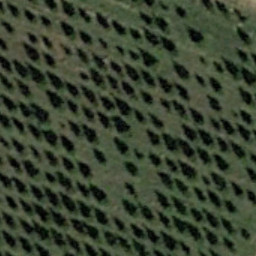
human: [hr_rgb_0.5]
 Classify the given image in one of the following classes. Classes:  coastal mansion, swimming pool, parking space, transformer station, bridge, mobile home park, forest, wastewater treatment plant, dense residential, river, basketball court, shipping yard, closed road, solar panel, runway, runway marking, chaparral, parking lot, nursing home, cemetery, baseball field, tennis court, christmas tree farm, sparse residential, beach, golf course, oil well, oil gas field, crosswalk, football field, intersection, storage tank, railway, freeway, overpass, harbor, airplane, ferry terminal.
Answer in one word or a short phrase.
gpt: christmas tree farm